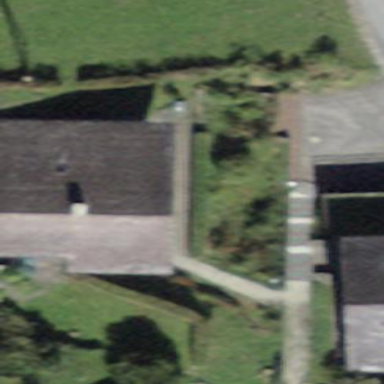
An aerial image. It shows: Residential building.